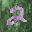
Label: 2